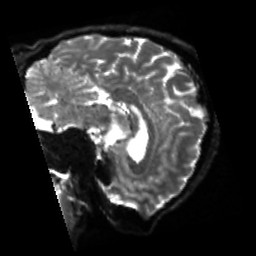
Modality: sbref
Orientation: sagittal
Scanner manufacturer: siemens
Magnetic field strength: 3 T
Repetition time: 4 s
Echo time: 0.0594 s